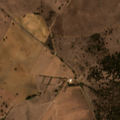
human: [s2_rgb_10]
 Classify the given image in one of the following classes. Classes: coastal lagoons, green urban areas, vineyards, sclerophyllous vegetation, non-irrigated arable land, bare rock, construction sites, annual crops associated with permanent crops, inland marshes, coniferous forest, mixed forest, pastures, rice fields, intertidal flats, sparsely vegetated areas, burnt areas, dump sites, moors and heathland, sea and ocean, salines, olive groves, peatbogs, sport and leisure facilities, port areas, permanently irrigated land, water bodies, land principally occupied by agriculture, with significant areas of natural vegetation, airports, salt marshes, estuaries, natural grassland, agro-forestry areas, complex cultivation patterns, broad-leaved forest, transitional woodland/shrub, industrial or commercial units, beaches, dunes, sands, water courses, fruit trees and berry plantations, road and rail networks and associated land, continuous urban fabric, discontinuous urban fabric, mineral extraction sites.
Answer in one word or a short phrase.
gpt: non-irrigated arable land, pastures, agro-forestry areas, broad-leaved forest